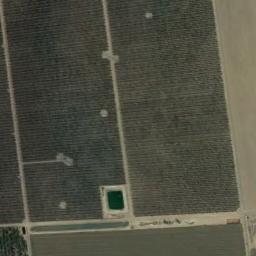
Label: rectangular_farmland